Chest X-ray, PA view. Patient: 14 years old, sex F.
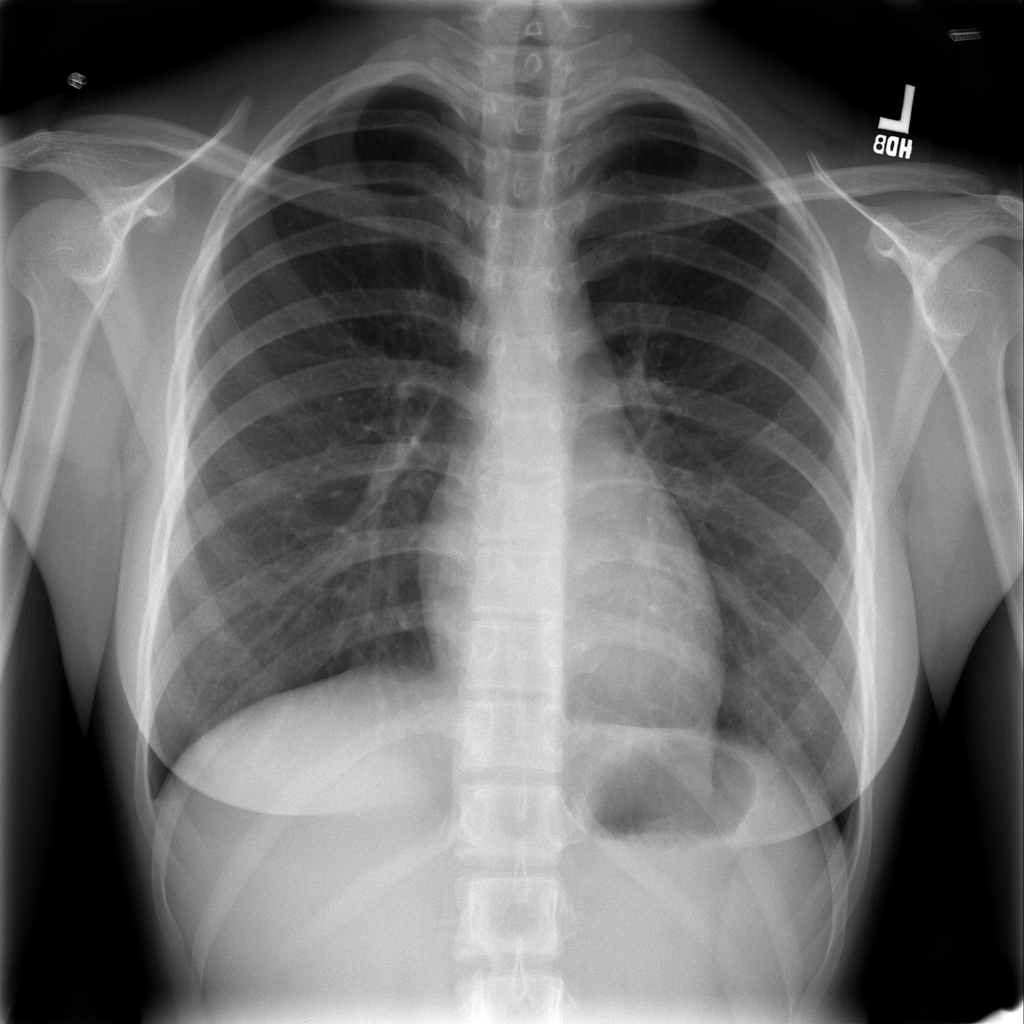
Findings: No Finding